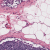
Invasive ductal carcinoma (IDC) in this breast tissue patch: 0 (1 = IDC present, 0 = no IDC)